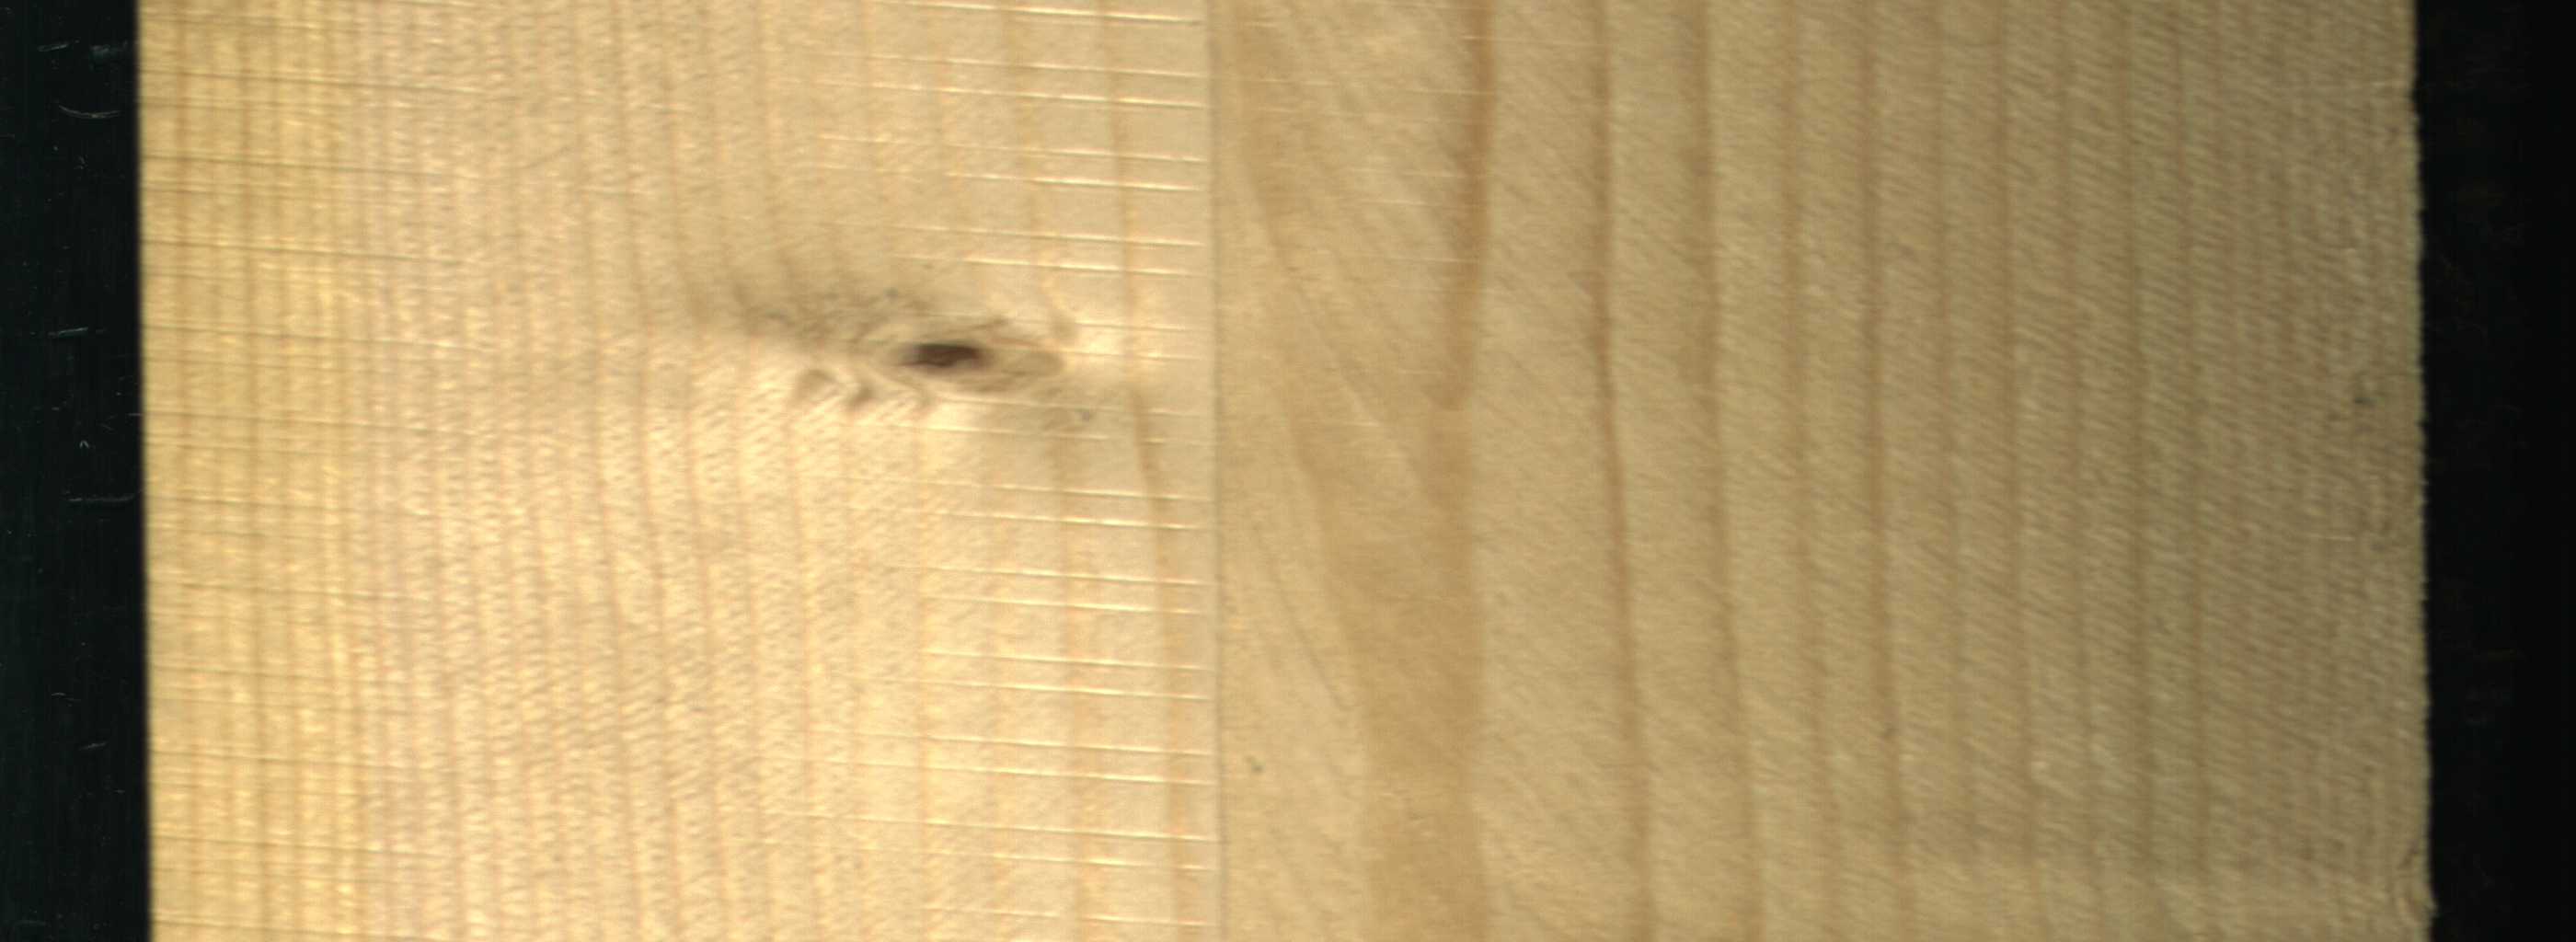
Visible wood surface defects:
Live_Knot